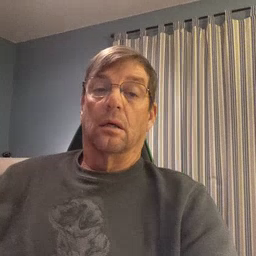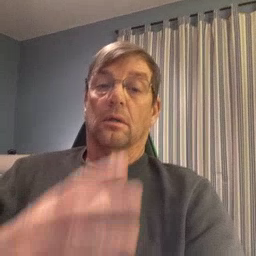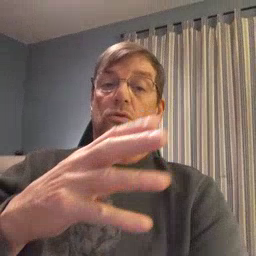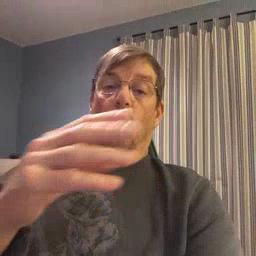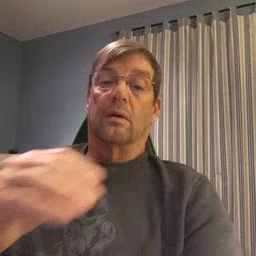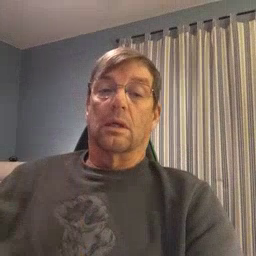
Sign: story